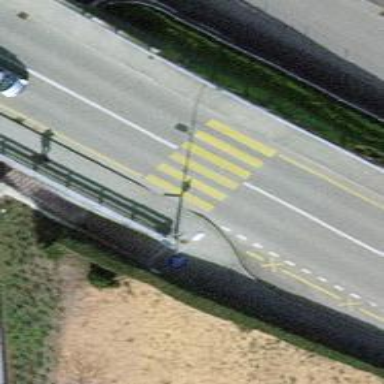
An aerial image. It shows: Uncontrolled crossing with zebra marking and island.